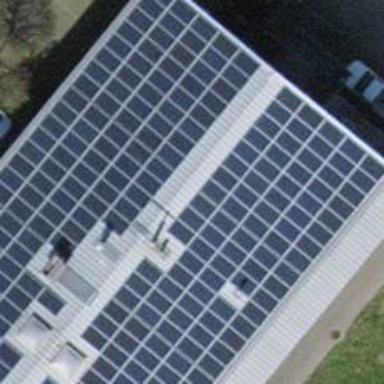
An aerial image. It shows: Solar power generator utilizing photovoltaic technology with solar photovoltaic panels.